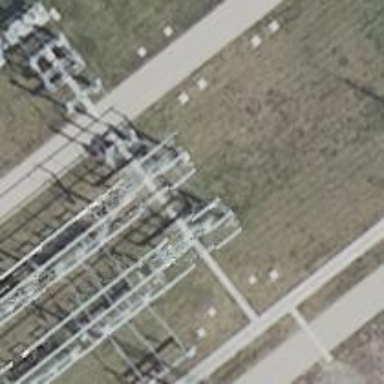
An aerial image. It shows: Power line with three cables configured as busbar.